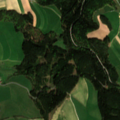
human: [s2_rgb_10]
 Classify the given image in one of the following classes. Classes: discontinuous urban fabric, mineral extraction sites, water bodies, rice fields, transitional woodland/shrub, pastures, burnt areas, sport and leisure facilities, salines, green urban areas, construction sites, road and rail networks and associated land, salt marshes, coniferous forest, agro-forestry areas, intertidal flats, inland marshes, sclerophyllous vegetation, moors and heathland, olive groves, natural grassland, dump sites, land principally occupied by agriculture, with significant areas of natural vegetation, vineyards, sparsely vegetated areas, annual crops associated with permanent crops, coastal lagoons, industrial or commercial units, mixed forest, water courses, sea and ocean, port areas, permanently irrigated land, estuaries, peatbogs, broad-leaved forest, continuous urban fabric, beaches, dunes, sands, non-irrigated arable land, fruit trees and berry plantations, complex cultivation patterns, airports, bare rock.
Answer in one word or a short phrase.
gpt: non-irrigated arable land, coniferous forest